Current action and preconditions to check: trajectory_clear

Your task: For each precondition in the list above, predict whether it will hold at this action.

Consider the current scene as observed from the mobile robot's camera, and analyze the predicted future states of all dynamic agents (e.g., people, animals, vehicles, or any moving entities) within the NEXT SECOND.

IMPORTANT: Only answer "very likely" if you are absolutely certain—based on strong, clear evidence—that a dynamic agent will violate the precondition in the predicted future state. Do NOT answer "very likely" for unlikely, ambiguous, or low-probability risks.

Ask yourself for each precondition: Is there a high probability, with clear and convincing evidence, that the predicted future states of any dynamic agent will interfere with the predicted future state of the currently executing action within the NEXT SECOND, causing that precondition to fail?

Assess the risk level based on these predictions. Use "likely" or "very likely" if motions create a clear risk of interference.

Use "neutral" or "improbable" if agents are nearby but their predicted paths are clearly diverging or non-conflicting.

Failure Risk Categories: "very improbable", "improbable", "neutral", "likely", "very likely"

Answer Format: Output ONLY the probability_of_failure value from these categories: "very improbable", "improbable", "neutral", "likely", "very likely"

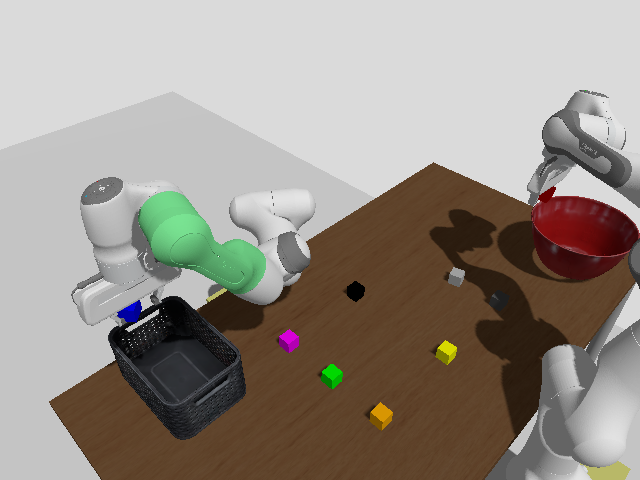

Answer: very improbable